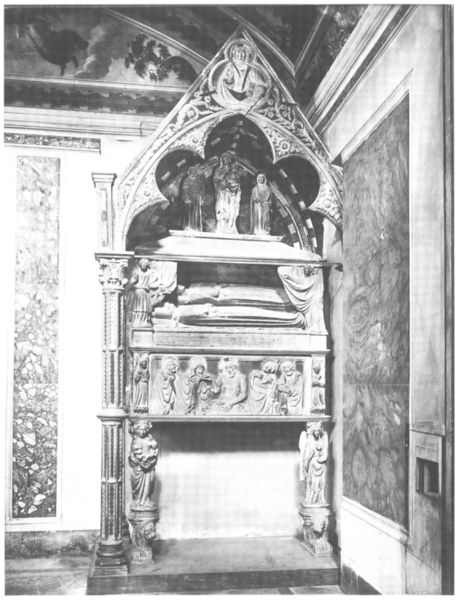
Titel: Grabmal der Agnes und Klementia von Anjou-Durazzo
Künstler: Antonio Baboccio
Standort: Neapel, S. Chiara (EU - I - Kampanien)
Schlagwörter: weiß, grau, holz, marmor, raum, schwarz, säule, säulen, zimmer, architektur, stein, kirche, figur, gotik, statue, relief, ecke, giebel, figuren, foto, fotografie, photographie, schwarzweiß, altar, photo, statuen, gotisch, christus, grab, heilige, madonna, schrein, sakral, grabmal, alkoven, hermen, grabstelle, sagral